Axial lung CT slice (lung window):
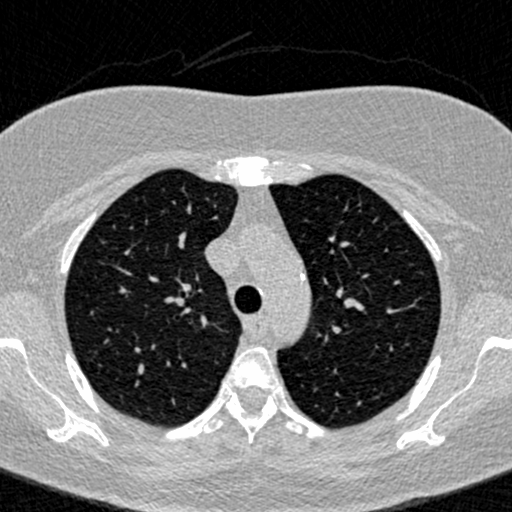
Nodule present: no